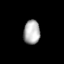
Tissue: lung
Cell type: Fibroblasts
Senescence score: 0.5536
Nuclear area (px): 390
Mean DAPI intensity: 175.185